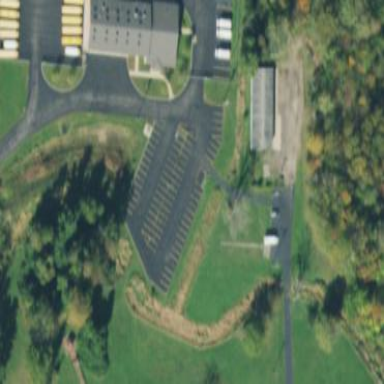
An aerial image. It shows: Parking area.